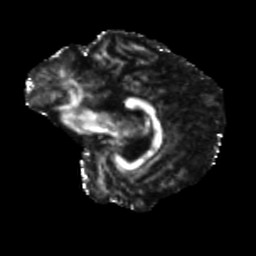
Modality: FA
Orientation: sagittal
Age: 62
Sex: female
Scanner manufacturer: siemens
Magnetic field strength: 3 T
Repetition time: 5.25 s
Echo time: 0.08 s